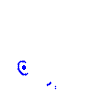
Particle: kaon